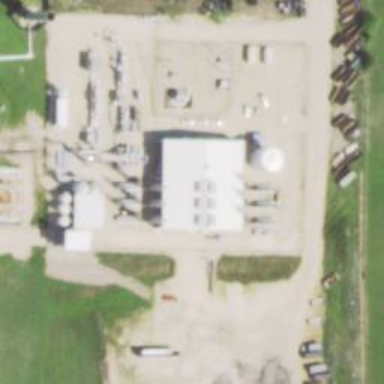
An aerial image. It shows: Generator is pictured.